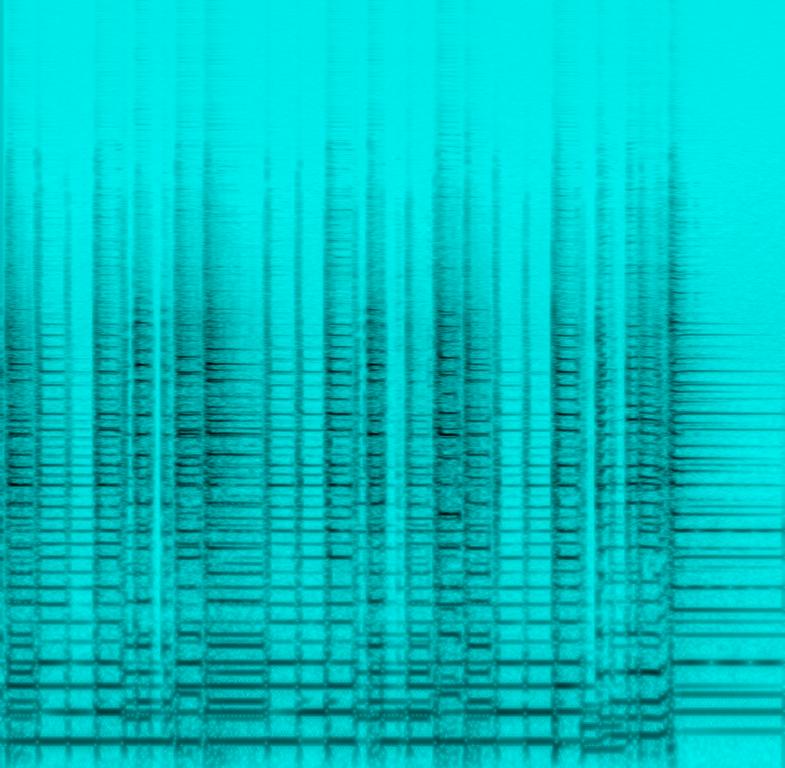
This is a gear review jam. There is an electric guitar playing simple tunes. An amp plug is connected to the electric guitar. The atmosphere is easygoing. Sounds from this recording can be sampled to be used in advertisement jingles.